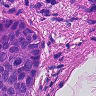
Metastatic tissue present: yes